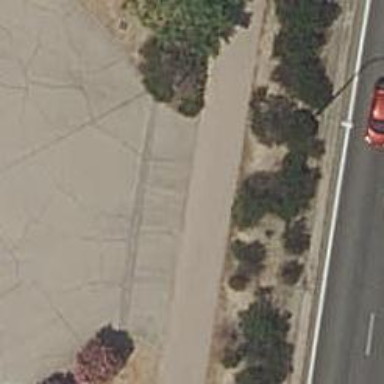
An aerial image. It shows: Track road with concrete surface.